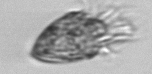
Label: Strombidium_tintinnodes